Question: How can I print text vertically in a cell using class ?

need to print like the above figure.
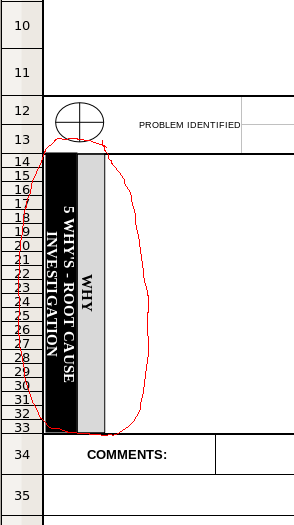
Answer: I think you can do by rotating text:
Try this code:
'''
$objPHPExcel->getActiveSheet()->getStyle('B7')->getAlignment()->setTextRotation(90);
'''
Reference:
<URL>